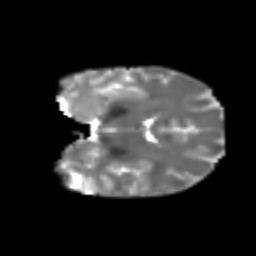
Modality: T2w
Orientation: coronal
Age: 21
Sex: female
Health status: healthy